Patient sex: M
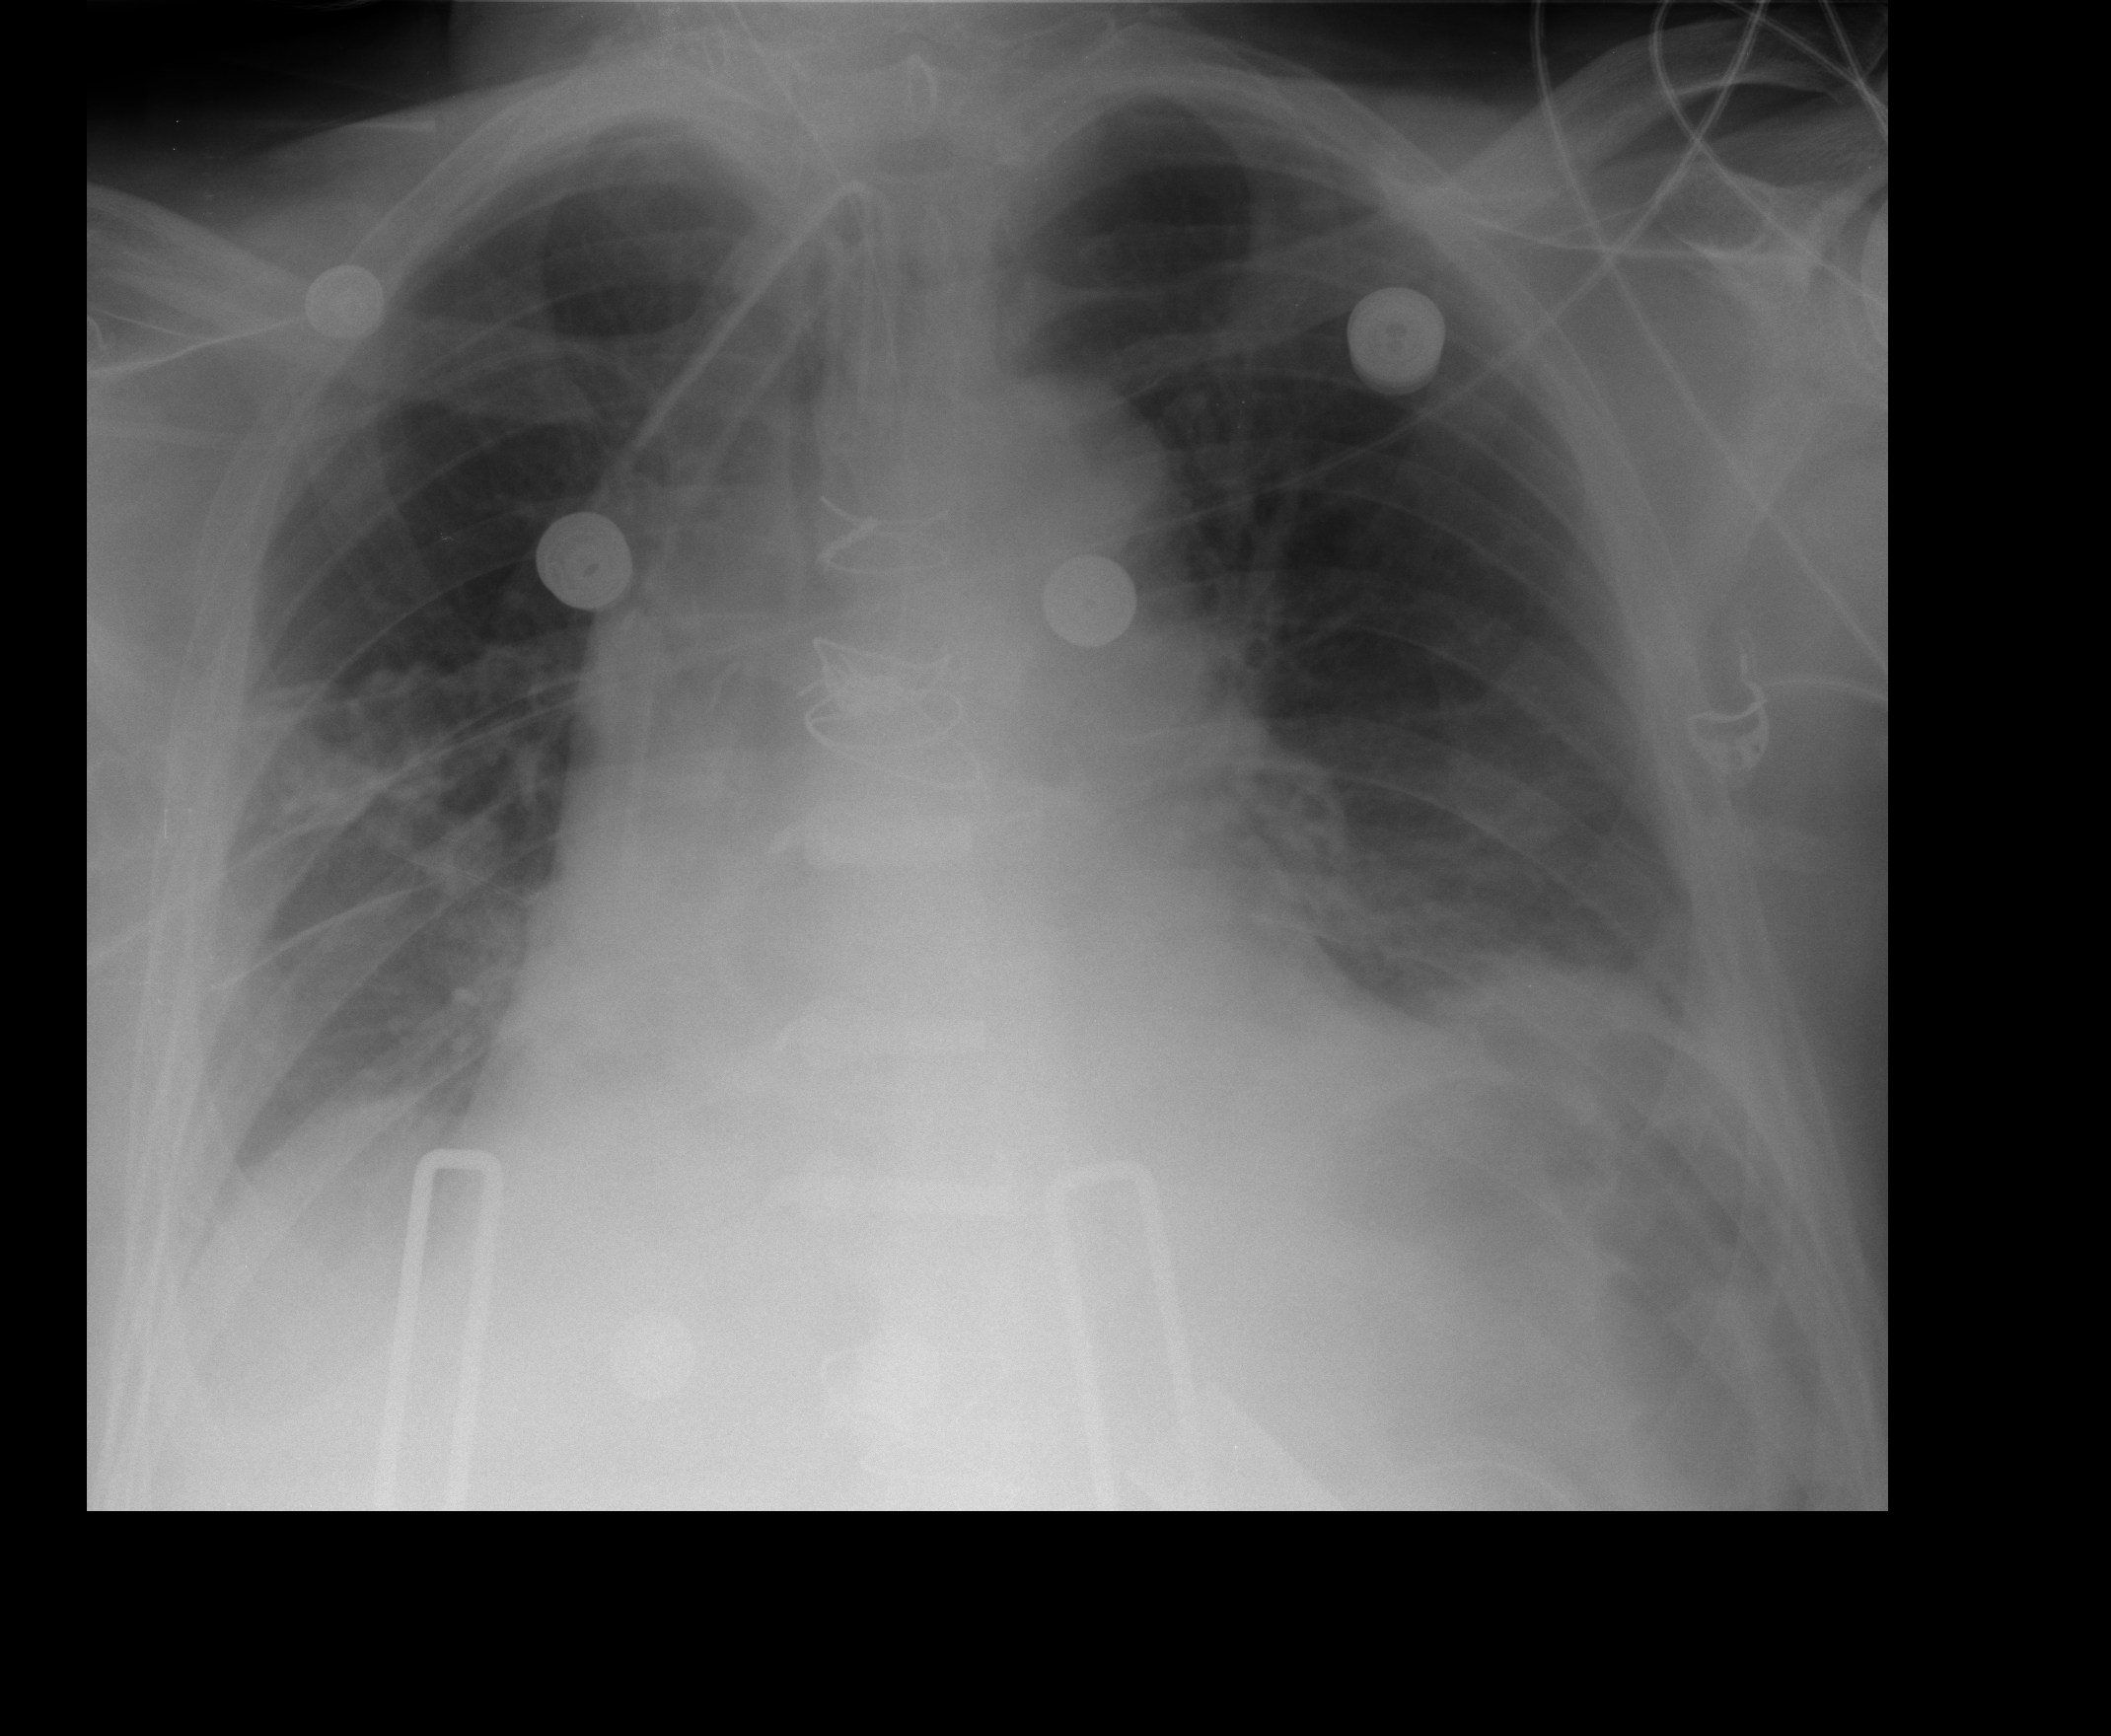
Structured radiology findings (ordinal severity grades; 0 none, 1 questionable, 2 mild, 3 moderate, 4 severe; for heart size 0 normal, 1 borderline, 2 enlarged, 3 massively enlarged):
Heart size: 2
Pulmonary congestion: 2
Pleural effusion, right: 1
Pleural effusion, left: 0
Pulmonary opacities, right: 0
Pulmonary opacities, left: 0
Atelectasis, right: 2
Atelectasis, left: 1